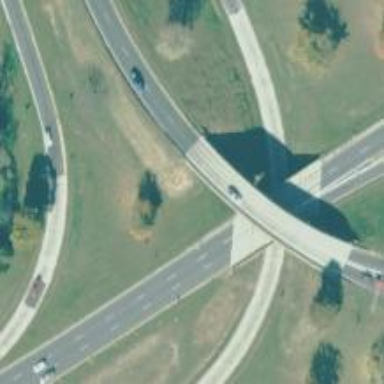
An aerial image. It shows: Bridge over motorway.